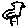
Label: bird